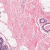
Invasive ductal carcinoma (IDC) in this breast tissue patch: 0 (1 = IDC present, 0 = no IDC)